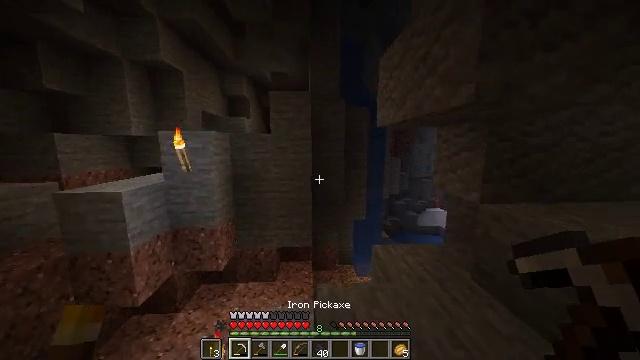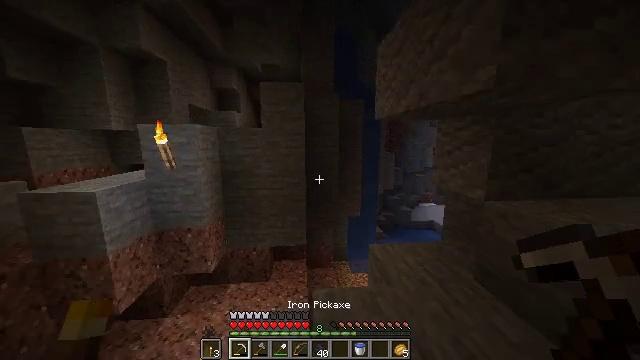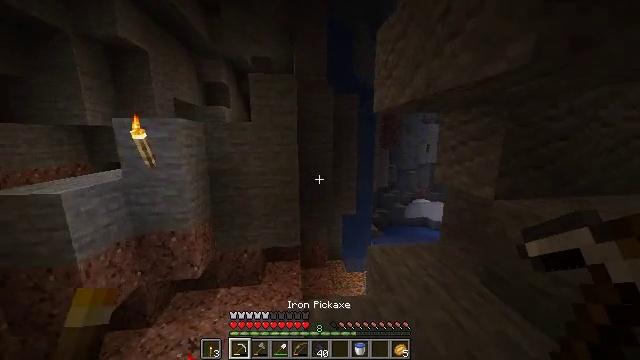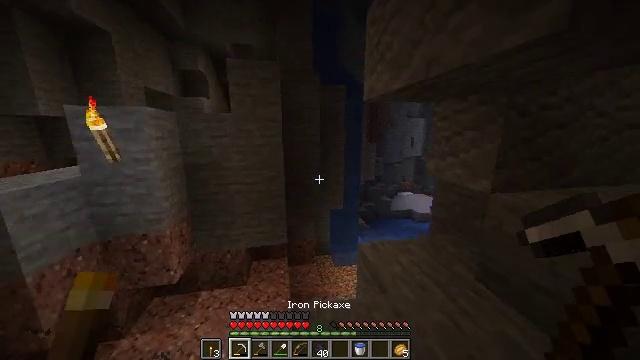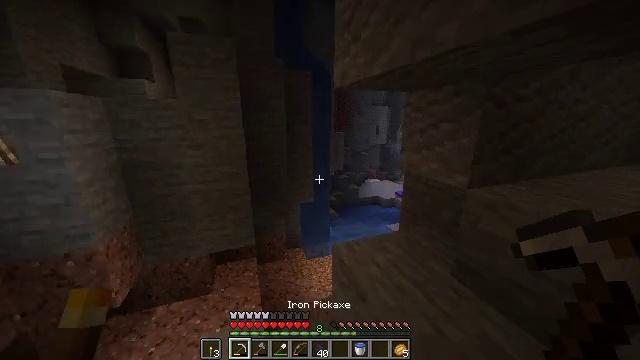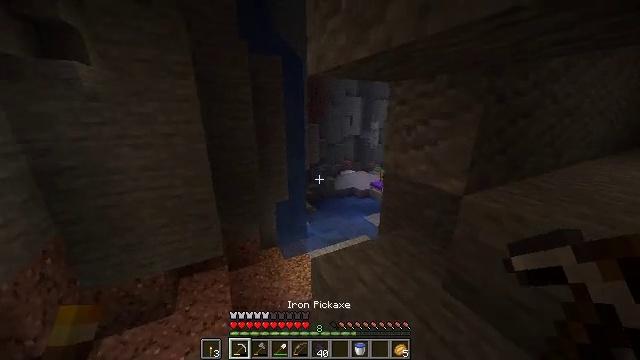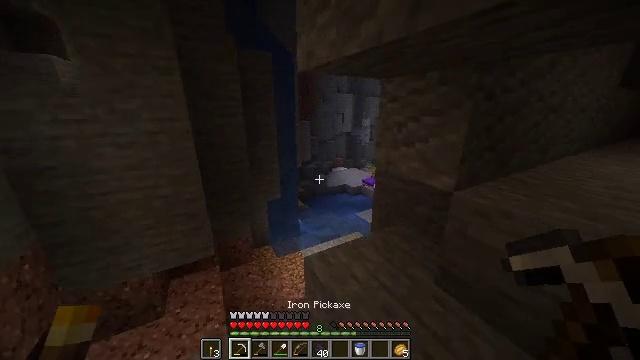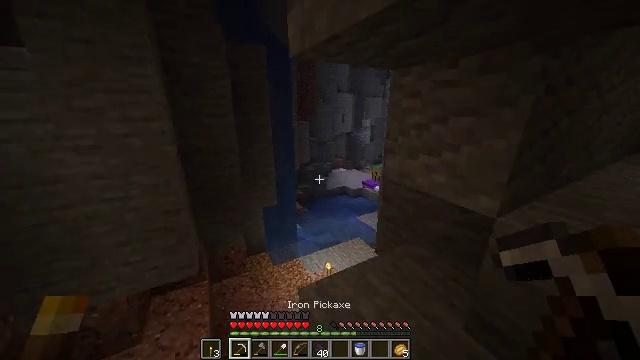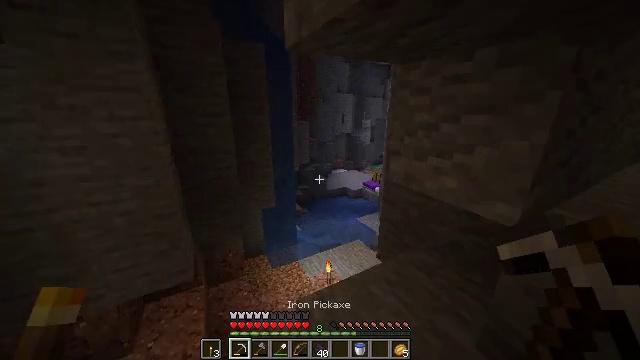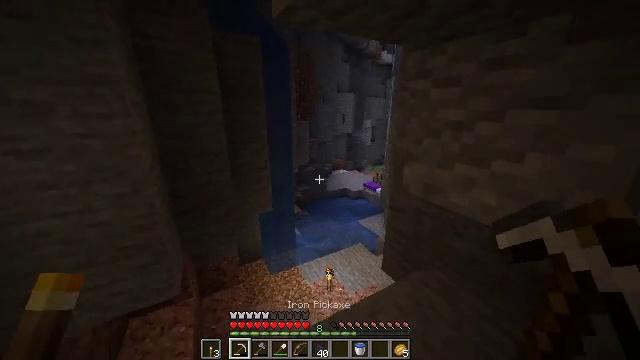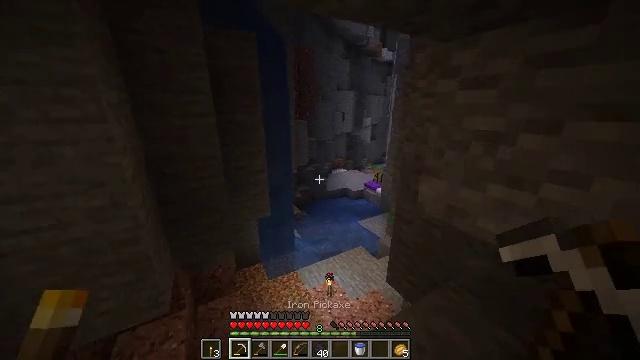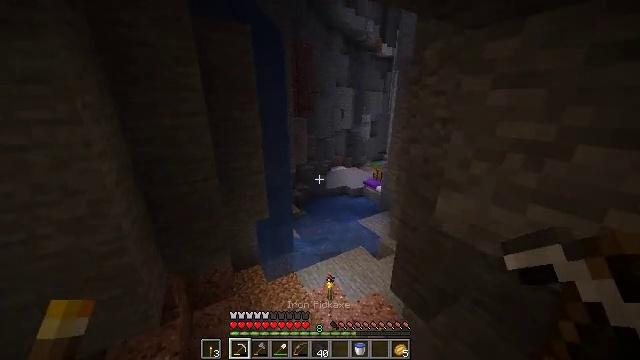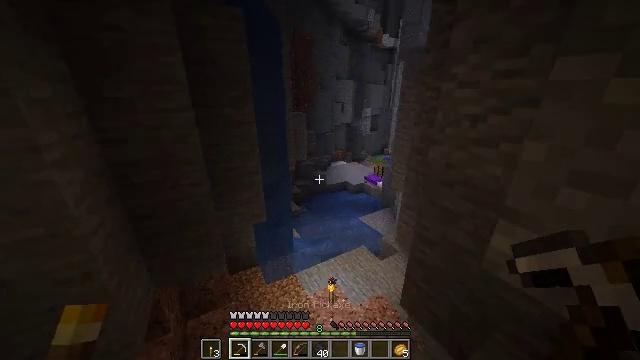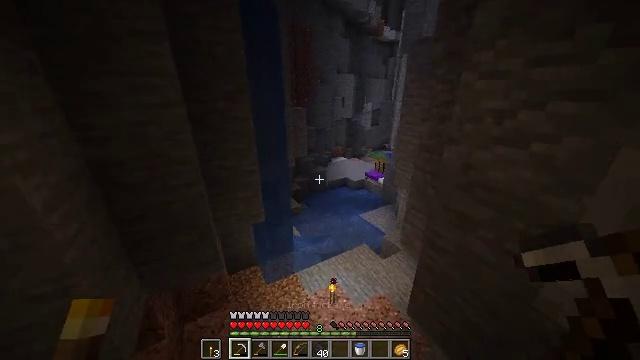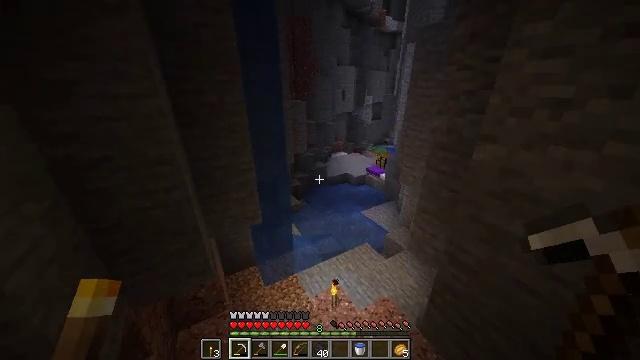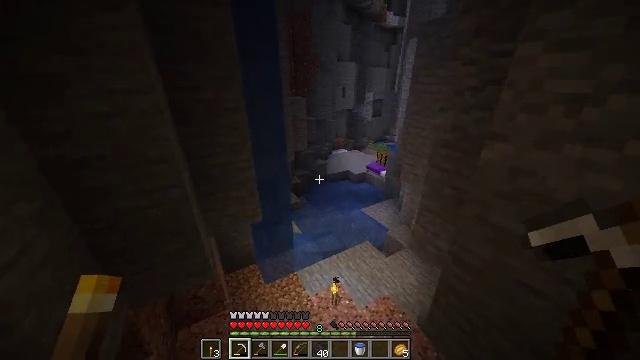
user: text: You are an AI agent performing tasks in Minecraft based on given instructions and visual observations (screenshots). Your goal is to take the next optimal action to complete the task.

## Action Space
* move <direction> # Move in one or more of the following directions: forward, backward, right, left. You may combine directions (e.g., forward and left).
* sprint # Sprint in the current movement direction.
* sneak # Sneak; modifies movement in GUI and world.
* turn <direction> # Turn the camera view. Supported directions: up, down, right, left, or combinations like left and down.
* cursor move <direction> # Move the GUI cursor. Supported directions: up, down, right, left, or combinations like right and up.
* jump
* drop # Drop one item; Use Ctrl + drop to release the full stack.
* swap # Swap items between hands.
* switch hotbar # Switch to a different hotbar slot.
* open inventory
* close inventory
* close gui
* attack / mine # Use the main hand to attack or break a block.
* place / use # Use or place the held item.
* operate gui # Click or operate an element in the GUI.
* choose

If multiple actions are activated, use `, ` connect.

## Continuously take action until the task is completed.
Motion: motion action
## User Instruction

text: Mine oak leaves.
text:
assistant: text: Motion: move forward, sprint, turn right and down
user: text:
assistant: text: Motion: move forward, sprint, turn right
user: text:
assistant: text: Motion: move forward, sprint, turn right and down
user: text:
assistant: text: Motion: move forward, sprint, turn right and down
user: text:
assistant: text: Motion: move forward, sprint, turn right and down
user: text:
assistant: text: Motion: move forward, sprint, turn right
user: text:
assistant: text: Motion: move forward, sprint
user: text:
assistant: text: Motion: move forward, sprint
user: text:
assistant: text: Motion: move forward, sprint
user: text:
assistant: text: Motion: move forward, sprint
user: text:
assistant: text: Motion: move forward, sprint
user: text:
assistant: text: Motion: move forward, sprint, turn down
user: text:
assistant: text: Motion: move forward, sprint, turn down
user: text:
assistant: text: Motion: move forward, sprint, turn down
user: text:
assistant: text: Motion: move forward and move left, sprint
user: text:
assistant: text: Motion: move forward and move left, sprint
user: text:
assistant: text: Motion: move forward and move left, turn right
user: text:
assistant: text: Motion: move forward, turn right
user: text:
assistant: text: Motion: move forward, turn right
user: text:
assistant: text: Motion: move forward, turn right, close inventory
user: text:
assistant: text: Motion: move forward, cursor move left, close inventory
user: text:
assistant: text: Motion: move forward, close inventory
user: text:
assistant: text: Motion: move forward, close inventory
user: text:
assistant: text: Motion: move forward, open gui
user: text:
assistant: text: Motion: no_op
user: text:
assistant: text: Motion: no_op
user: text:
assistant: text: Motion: no_op
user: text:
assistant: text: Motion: no_op
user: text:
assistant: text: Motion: cursor move right and up
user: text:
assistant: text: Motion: turn right and up, close gui